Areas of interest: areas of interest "Park and greenspace"
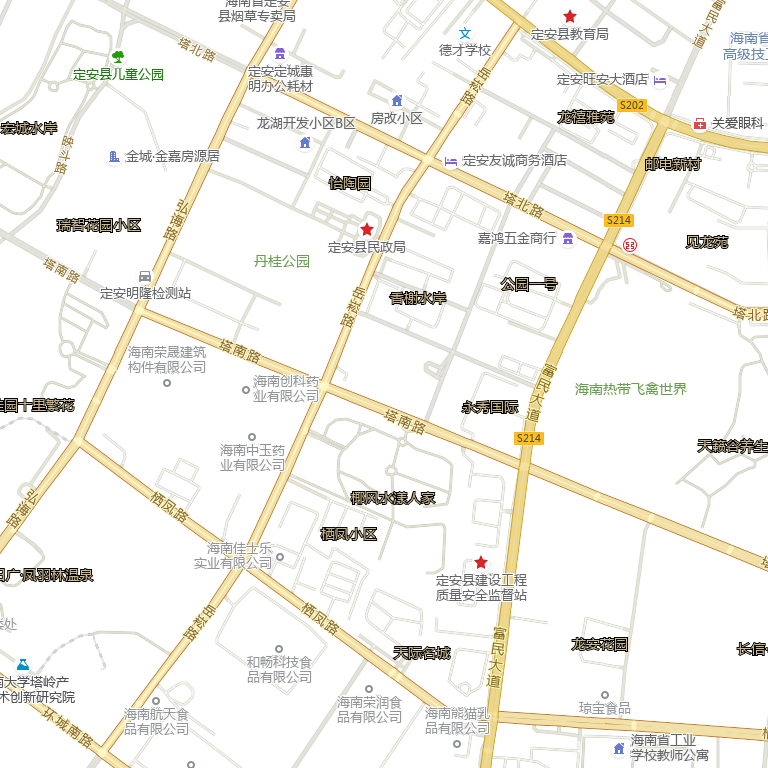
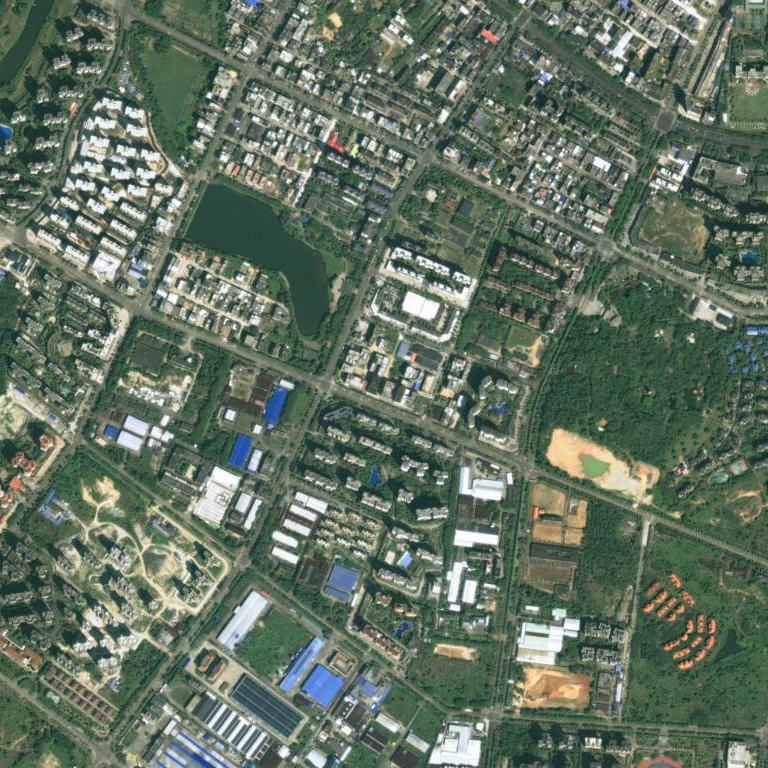